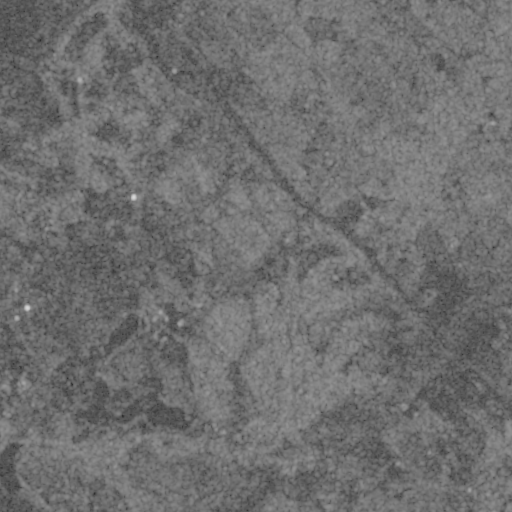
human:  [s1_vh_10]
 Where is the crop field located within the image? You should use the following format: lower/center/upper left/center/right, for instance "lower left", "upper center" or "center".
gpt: The crop field is located in the upper left of the image.
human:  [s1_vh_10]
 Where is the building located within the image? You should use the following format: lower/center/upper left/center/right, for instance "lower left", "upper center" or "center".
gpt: The building is located in the center right of the image.
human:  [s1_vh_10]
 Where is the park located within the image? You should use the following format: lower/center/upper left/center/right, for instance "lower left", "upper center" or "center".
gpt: There is no park in the image.

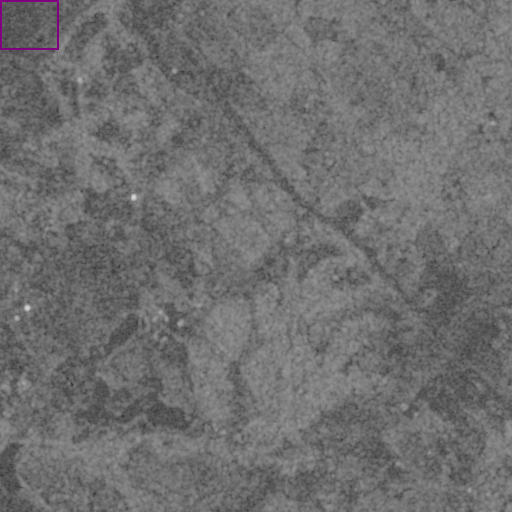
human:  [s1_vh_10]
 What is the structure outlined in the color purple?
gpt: The structure outlined in purple is a crop field.
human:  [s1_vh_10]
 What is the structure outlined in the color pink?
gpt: There is no pink outline.